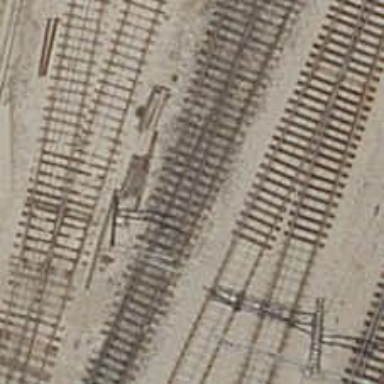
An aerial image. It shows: Siding railway line with electrified contact line for the trains.